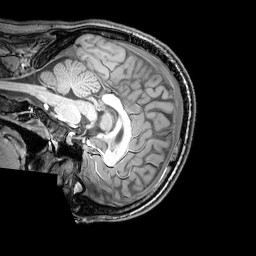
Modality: T1w
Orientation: sagittal
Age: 24
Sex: male
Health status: healthy
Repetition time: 0.081 s
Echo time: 0.037 s